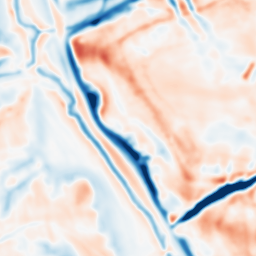
Category: multiscale
Decomposition family: dog_multiscale
Decomposition parameters: sigma_ratio: 1.6
n_scales: 3
base_sigma: 2
Upsampling method: sinc_hamming
Upsampling parameters: scale: 2
kernel_size: 8
Upsampling scale: 2